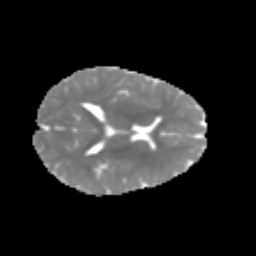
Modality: MD
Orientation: axial
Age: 5
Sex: female
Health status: healthy